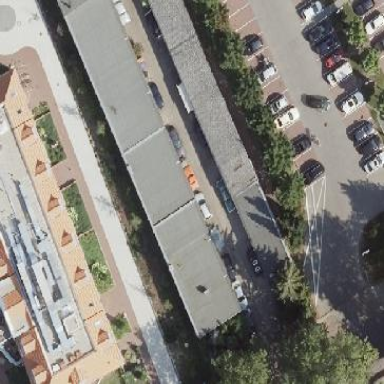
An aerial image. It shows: Industrial building.